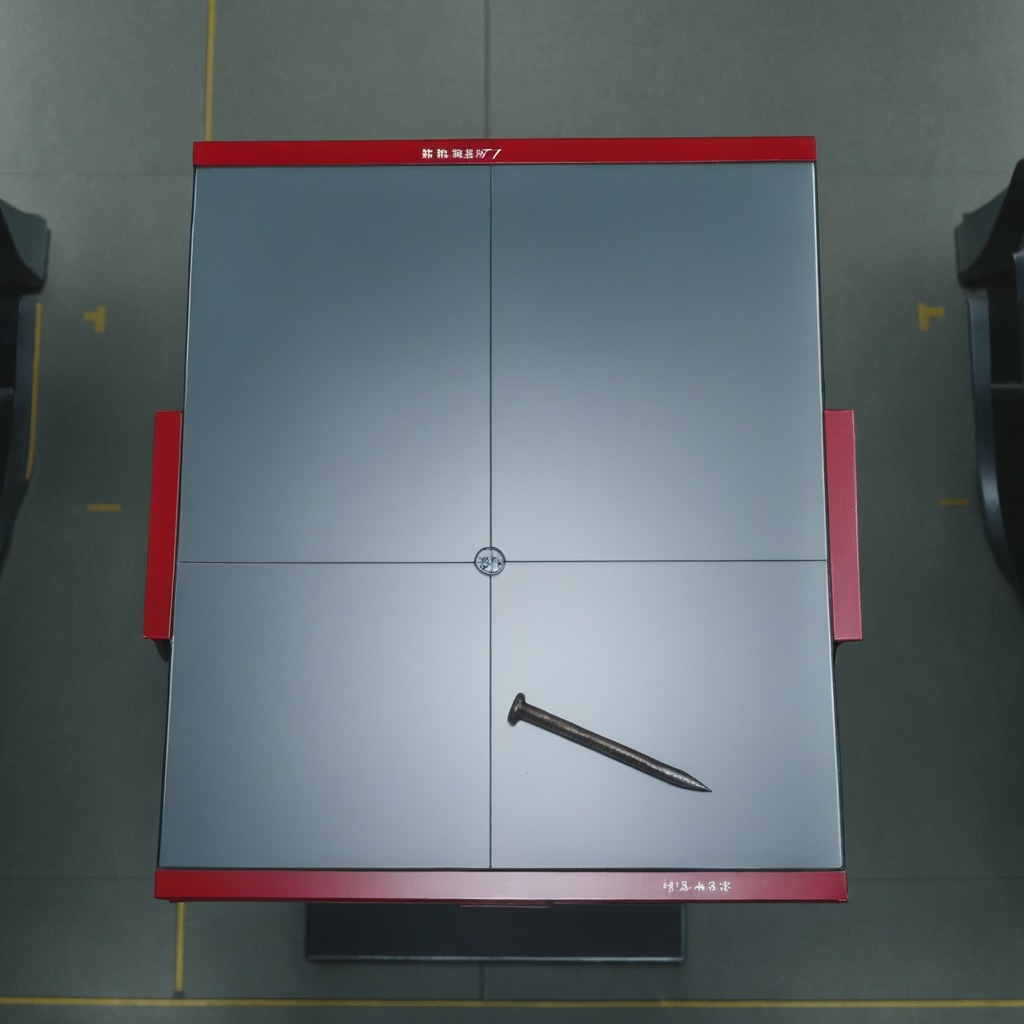
An iron nail is lying on the toolbox surface in an airplane hangar workshop 8K.